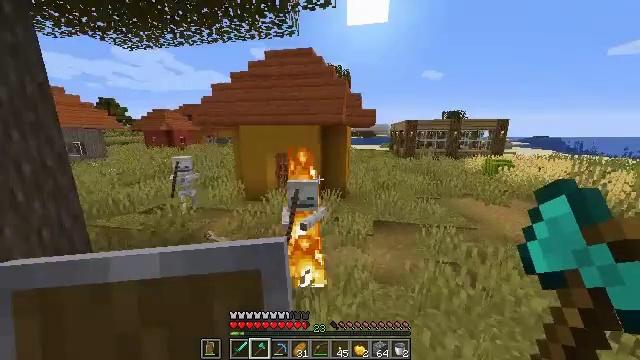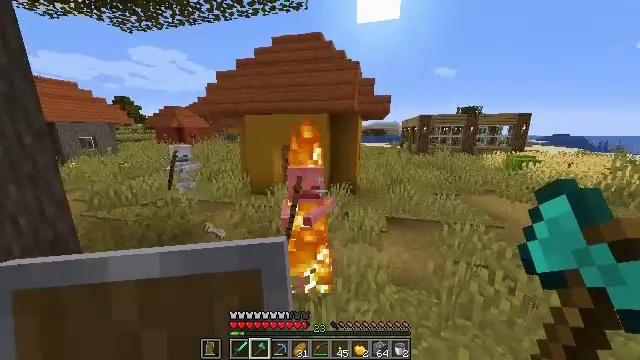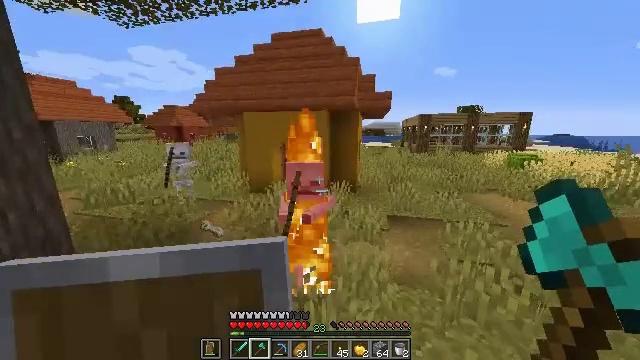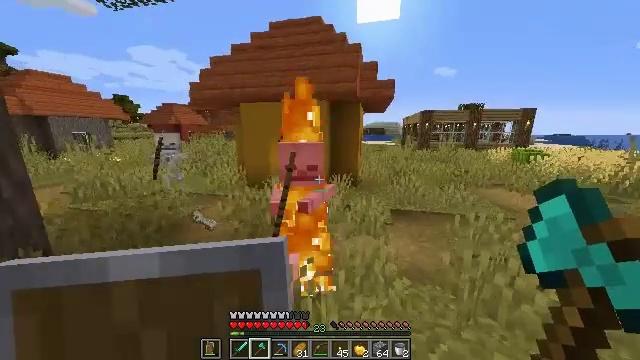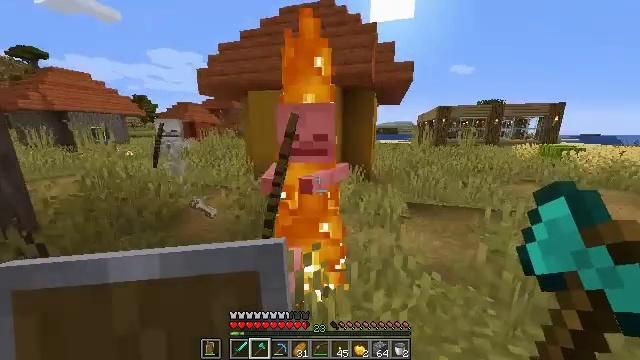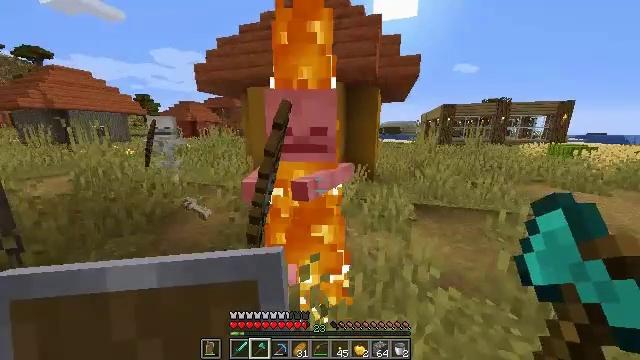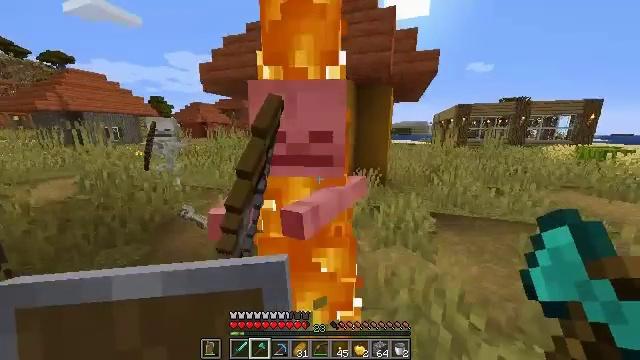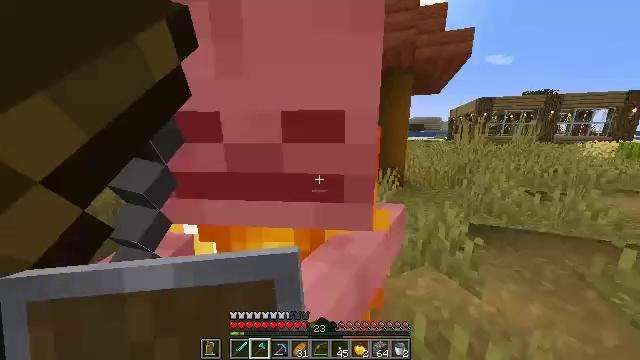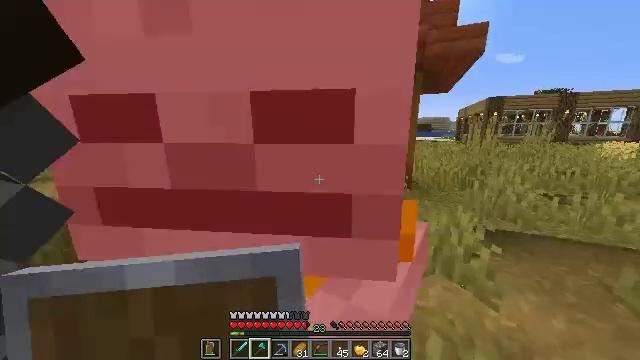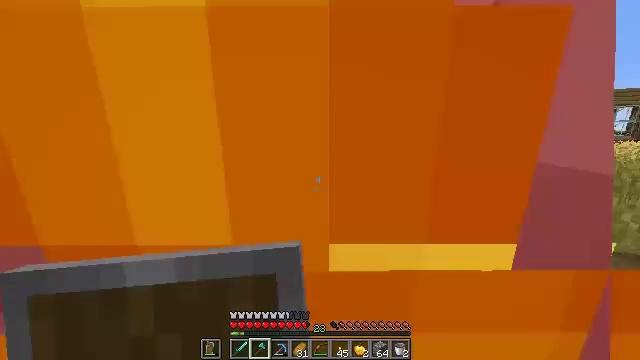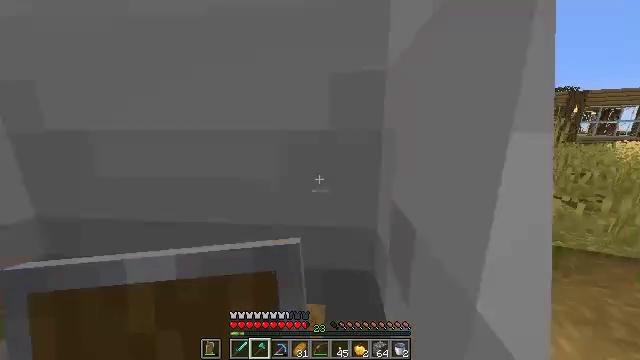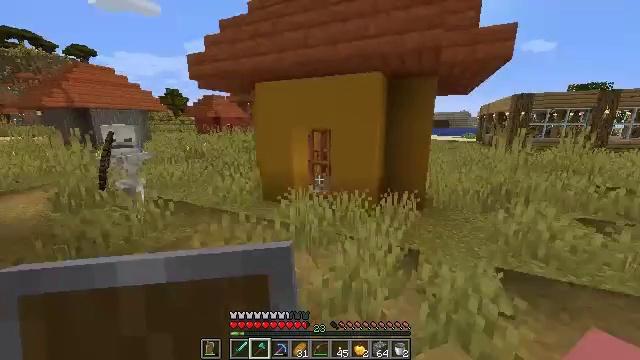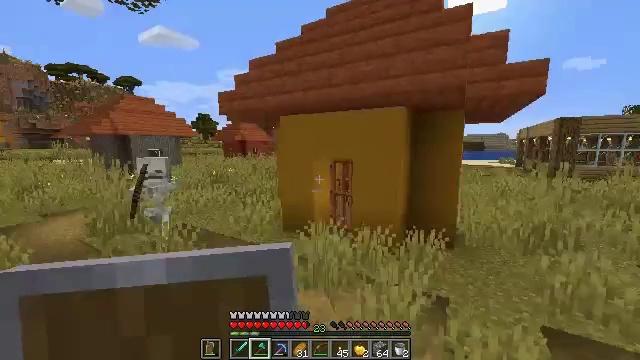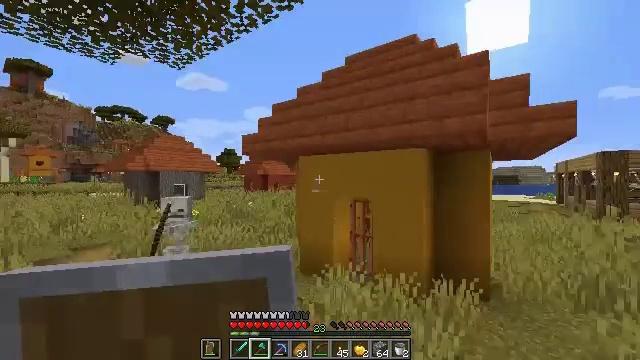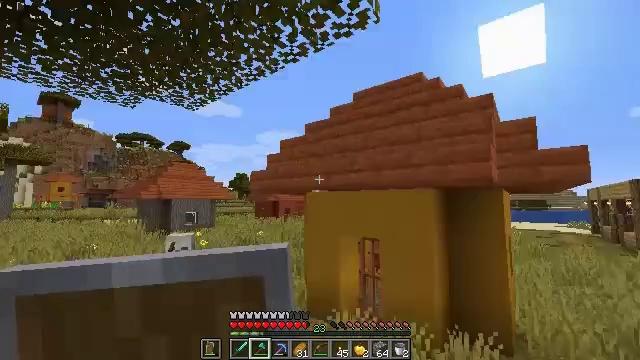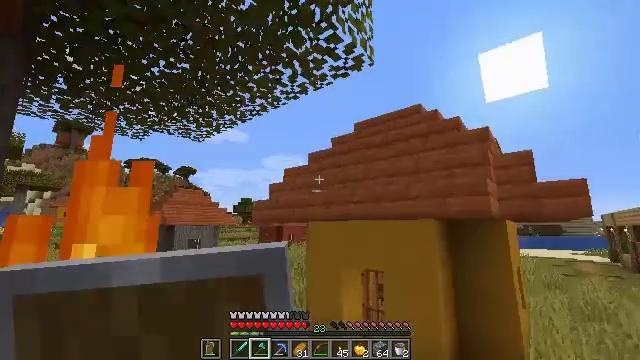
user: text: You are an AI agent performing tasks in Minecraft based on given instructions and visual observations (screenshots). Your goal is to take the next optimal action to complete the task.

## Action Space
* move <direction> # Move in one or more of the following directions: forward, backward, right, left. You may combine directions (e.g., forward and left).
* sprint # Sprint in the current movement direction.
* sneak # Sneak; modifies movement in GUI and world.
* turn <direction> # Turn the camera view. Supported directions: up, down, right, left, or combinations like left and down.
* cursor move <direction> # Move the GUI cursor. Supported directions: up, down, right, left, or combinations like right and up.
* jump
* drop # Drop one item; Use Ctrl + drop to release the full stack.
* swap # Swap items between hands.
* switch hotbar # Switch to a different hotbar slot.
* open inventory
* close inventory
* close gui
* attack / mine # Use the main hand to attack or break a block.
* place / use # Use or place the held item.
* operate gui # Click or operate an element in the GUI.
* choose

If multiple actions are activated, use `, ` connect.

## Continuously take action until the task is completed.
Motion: motion action
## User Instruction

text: Hunt the skeleton.
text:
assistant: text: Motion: move forward, turn left
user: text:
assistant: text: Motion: move forward
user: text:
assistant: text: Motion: move forward
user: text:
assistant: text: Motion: move forward, turn left
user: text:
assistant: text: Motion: move forward
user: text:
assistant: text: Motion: move forward, turn left, attack / mine
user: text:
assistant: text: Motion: move forward, turn left and down, attack / mine
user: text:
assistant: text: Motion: move forward, turn left, attack / mine
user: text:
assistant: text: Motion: move forward, attack / mine
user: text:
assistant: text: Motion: move back
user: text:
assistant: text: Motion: move back, turn left, jump
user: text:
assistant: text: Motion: move back, turn left and up, jump
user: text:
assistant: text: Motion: move back, turn left and up, jump
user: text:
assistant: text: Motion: move back, turn left and up, jump
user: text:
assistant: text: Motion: move back, turn left and up
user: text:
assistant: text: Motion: move back, turn up, use / place
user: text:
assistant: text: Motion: turn up, use / place
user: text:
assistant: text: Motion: turn up, use / place
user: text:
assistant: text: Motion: turn left, use / place
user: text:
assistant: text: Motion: turn left, use / place
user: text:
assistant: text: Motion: turn left and down, use / place
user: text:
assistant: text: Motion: turn left and down, use / place
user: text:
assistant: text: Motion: use / place
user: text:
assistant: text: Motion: use / place
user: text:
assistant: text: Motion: use / place
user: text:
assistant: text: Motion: turn left, use / place
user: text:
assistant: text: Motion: move back, use / place
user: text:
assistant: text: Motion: move back, turn right, use / place
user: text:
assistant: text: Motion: move back, turn right and down, use / place
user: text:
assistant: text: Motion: move back, turn right and down, use / place